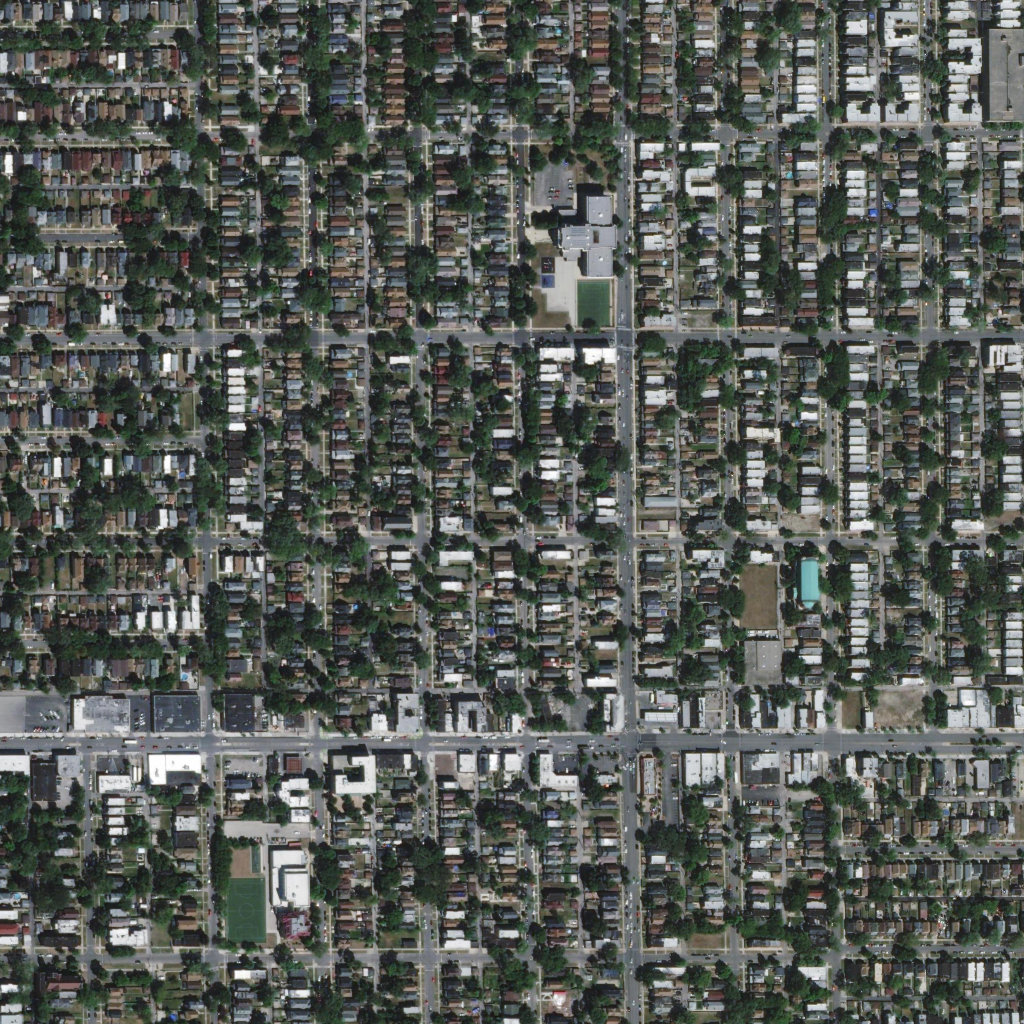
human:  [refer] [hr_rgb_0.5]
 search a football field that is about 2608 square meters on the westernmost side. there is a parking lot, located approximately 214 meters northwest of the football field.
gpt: <box>[[22, 85, 25, 92, 0]]</box>

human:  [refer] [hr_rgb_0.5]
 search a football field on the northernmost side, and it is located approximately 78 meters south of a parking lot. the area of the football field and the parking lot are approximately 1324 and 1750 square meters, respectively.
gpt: <box>[[56, 27, 59, 31, 0]]</box>

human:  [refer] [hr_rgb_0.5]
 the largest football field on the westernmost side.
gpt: <box>[[22, 85, 25, 92, 0]]</box>